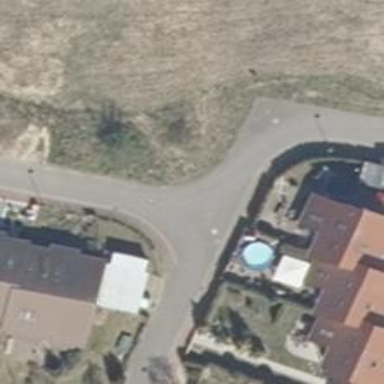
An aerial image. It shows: Residential road with asphalt surface.